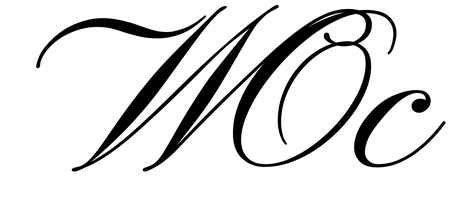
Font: PinyonScript-Regular